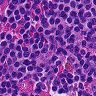
Metastatic tissue present: no